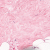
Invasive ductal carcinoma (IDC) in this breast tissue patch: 0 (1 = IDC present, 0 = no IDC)